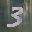
Label: 3